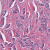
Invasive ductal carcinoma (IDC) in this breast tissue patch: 1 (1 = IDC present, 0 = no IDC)